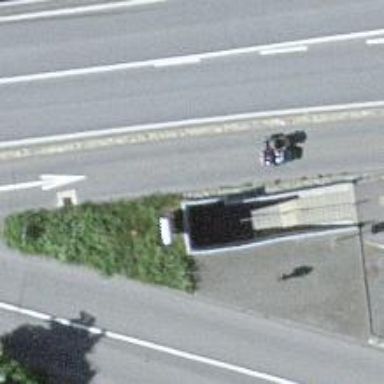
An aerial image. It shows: Path through tunnel.